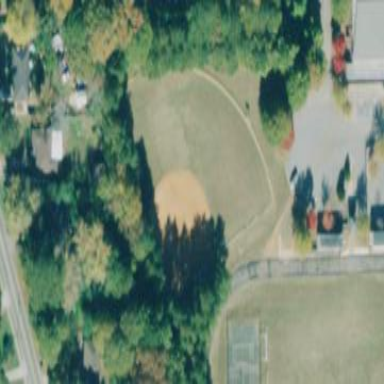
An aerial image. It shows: Baseball pitch for leisure land.